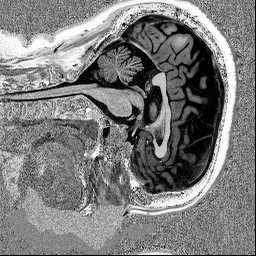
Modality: UNIT1
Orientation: sagittal
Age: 47
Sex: female
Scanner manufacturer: siemens
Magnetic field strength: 3 T
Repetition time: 5 s
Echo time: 0.00298 s